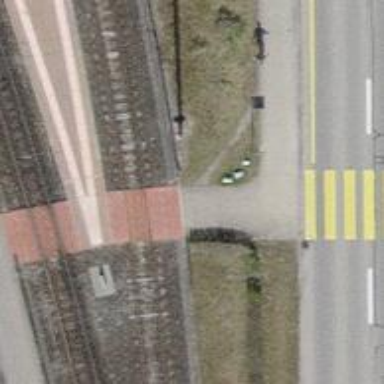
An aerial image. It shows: Narrow-gauge railway with electrified contact line.